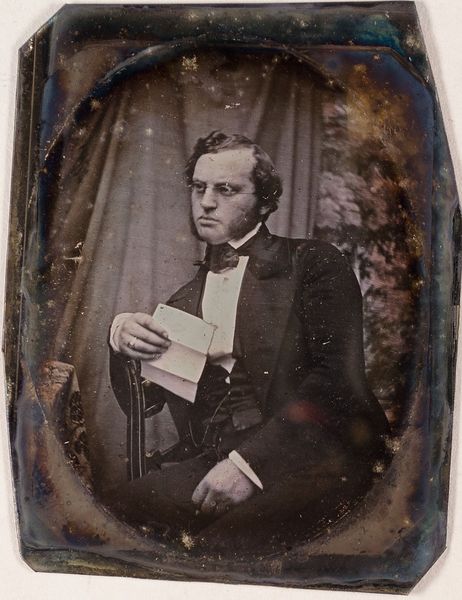
Titel: Unbekannter Mann mit einem Brief
Standort: Hamburg
Institution: Museum für Kunst und Gewerbe Hamburg
Schlagwörter: mann, portrait, figur, foto, fotografie, photographie, photo, brief, briefumschlag, korrespondenz, lichtbild, daguerreotypie, bildwerke, angewandte und bildende kunst, hessische systematik, porträt, porträtfotografie, porträtphotographie, hüftbild, briefverkehr